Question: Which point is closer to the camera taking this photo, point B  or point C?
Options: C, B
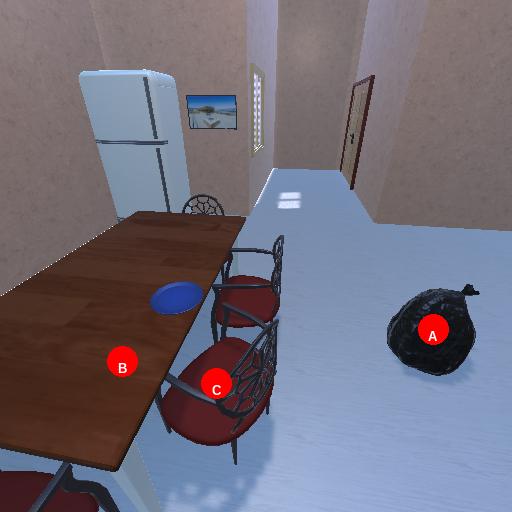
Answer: C